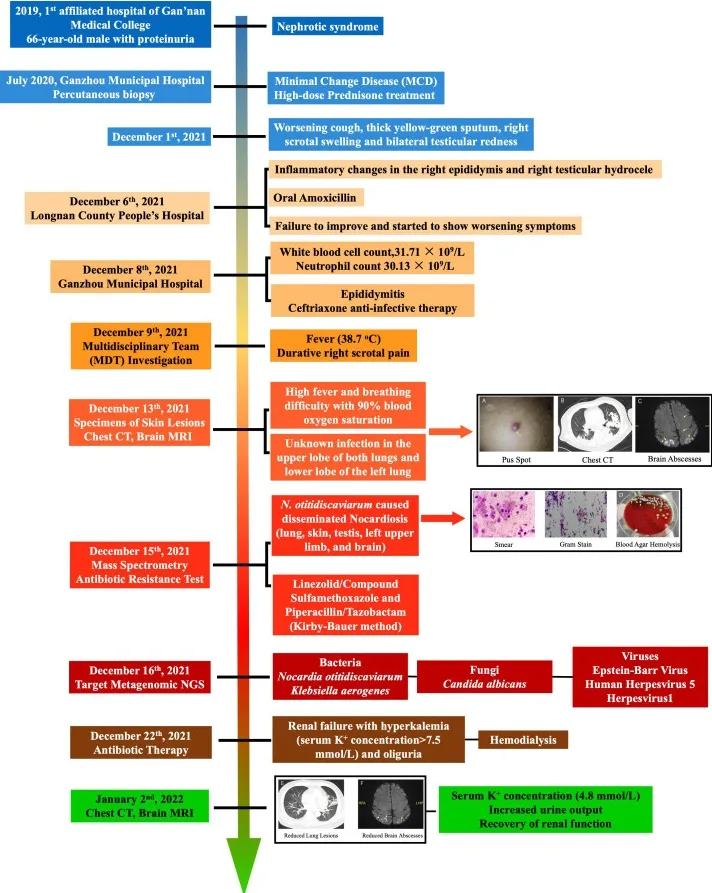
Timeline of clinical events summarizing the diagnosis and treatment of the patient from hormone therapy to infection presentation and eventually to treatment regimen. Enlarged images of pub spot, chest CT, smear and Gram stain slides, blood agar plates, and brain abscesses were available in the
Supplementary Materials.
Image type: chart (chart)